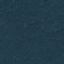
Label: Forest